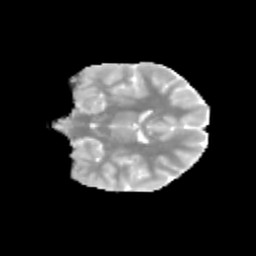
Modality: MD
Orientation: coronal
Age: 12
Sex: male
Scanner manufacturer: siemens
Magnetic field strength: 3 T
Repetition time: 3.8 s
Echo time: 0.07 s